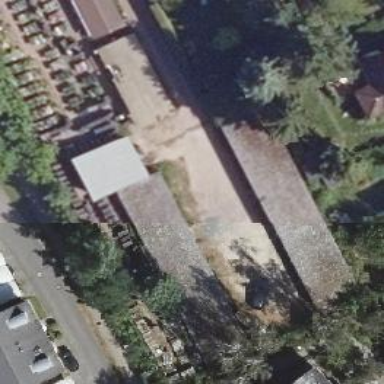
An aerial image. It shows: Garage.